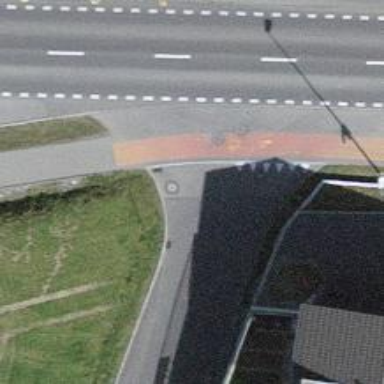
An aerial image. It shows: Marked road crossing.